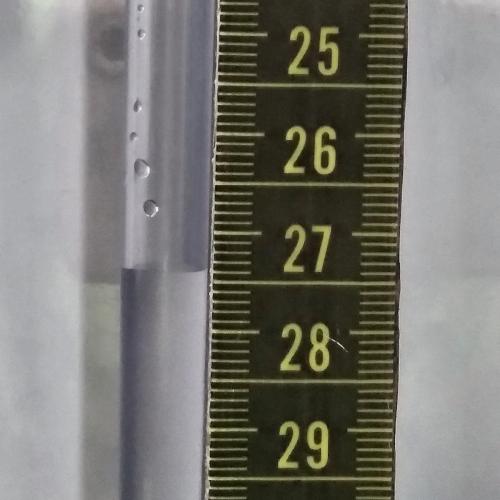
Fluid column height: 27.4 cm